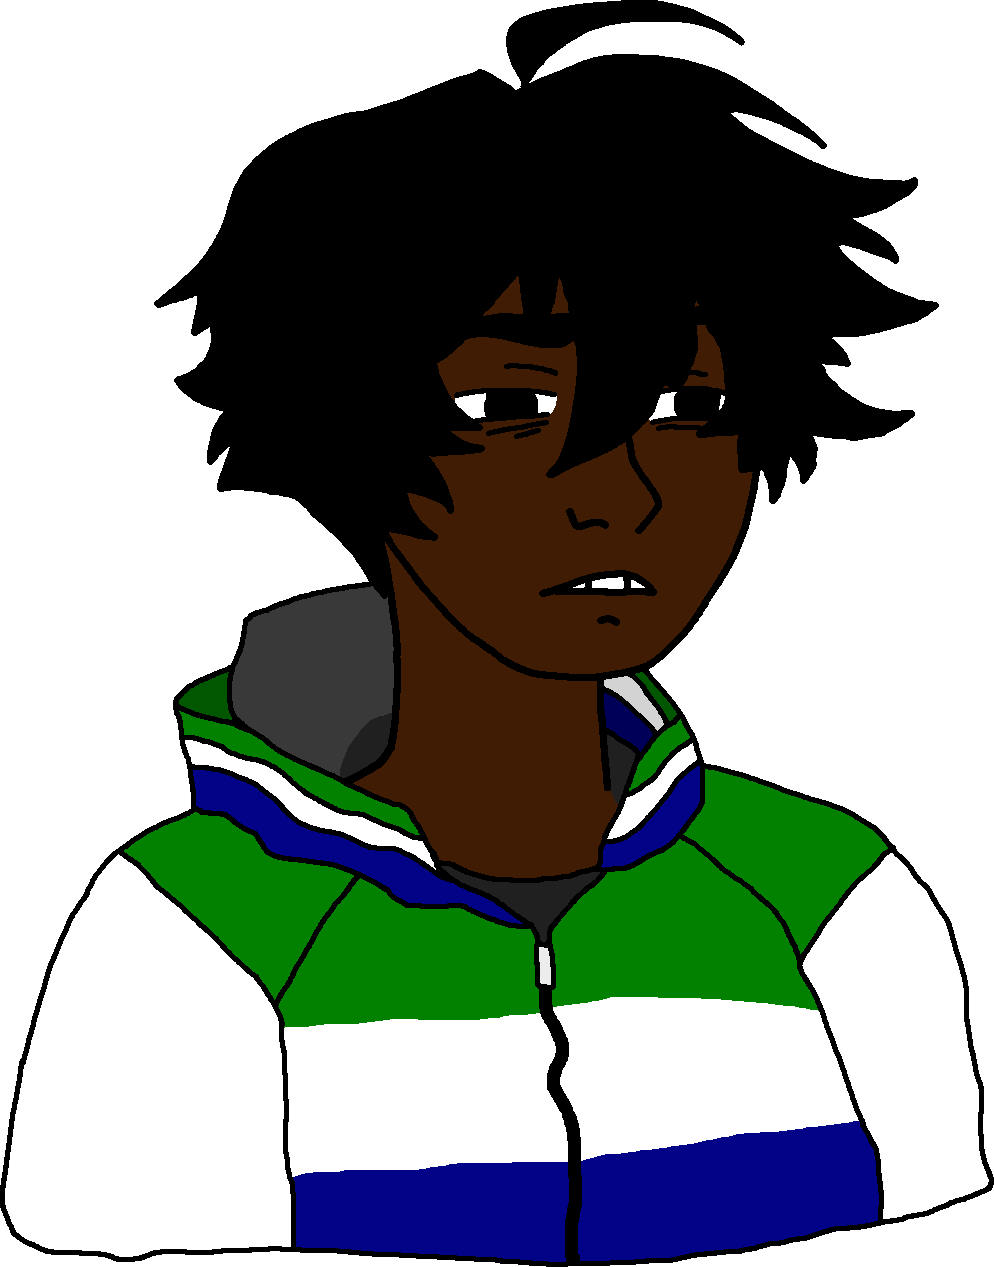
Label: 5_Twinkjak